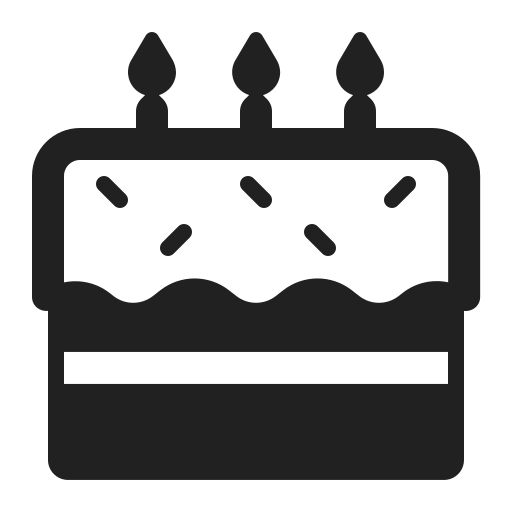
birthday cake high contrast